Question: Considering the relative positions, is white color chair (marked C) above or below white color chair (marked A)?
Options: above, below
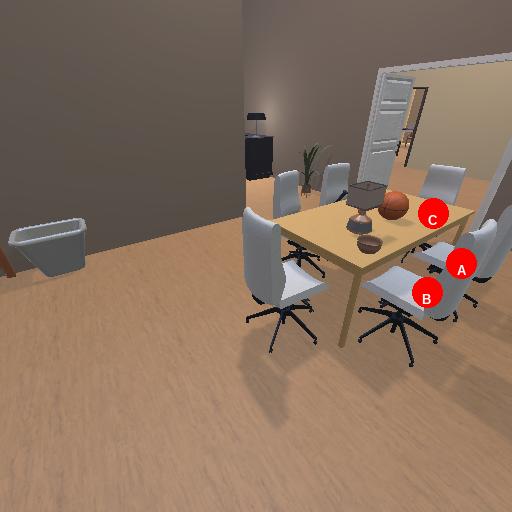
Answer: above